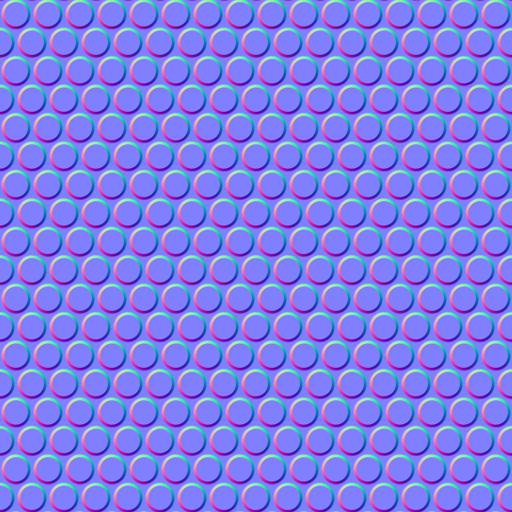
hole holes metal pattern perforated sheet sheets stamped